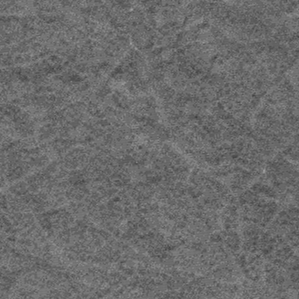
Label: frost